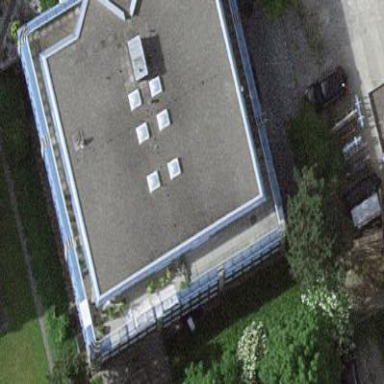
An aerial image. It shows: Commercial building with flat roof.